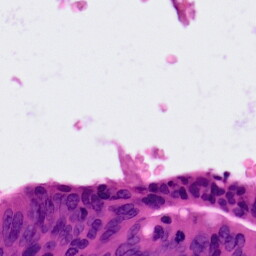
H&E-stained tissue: Colon